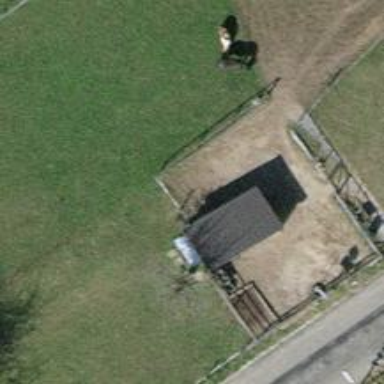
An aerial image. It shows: Fence is in the image.